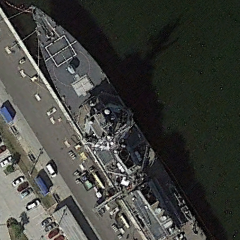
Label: destroyer